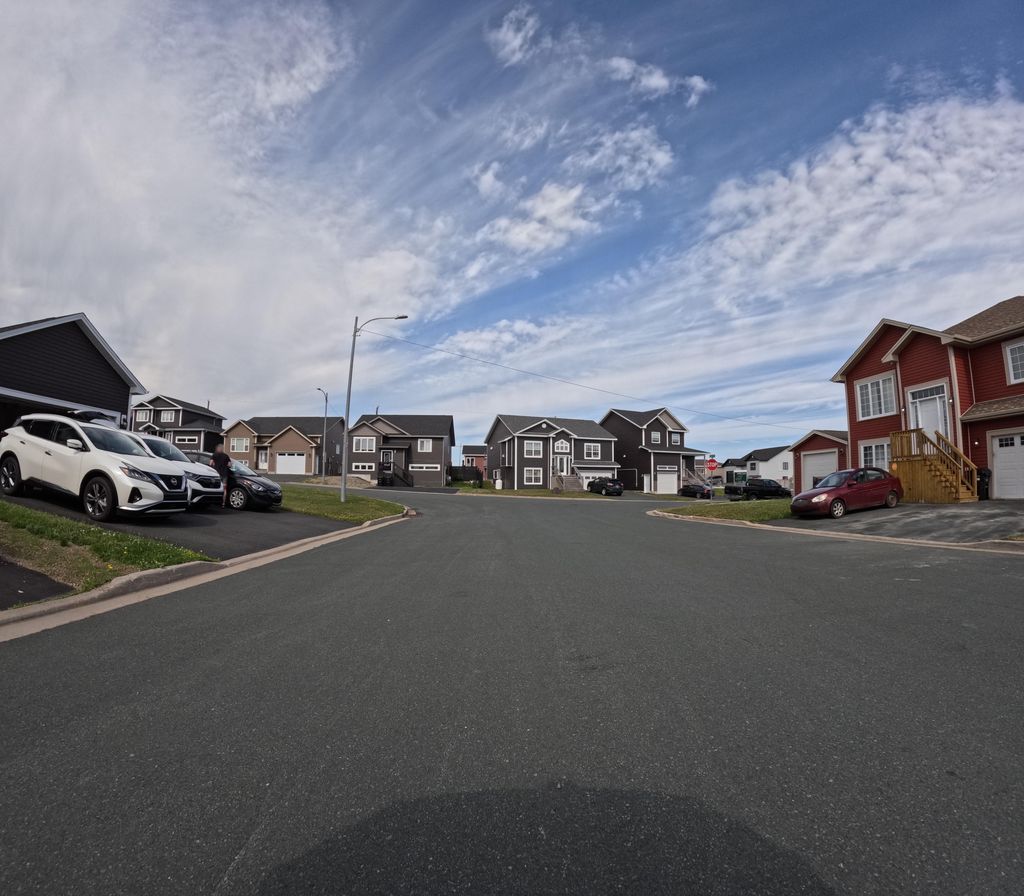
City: st_johns